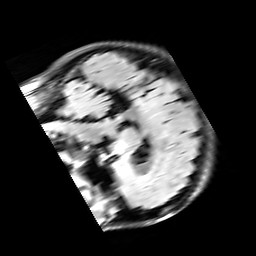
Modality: FLAIR
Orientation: sagittal
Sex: female
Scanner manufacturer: siemens
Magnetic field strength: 3 T
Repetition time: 10 s
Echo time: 0.09 s